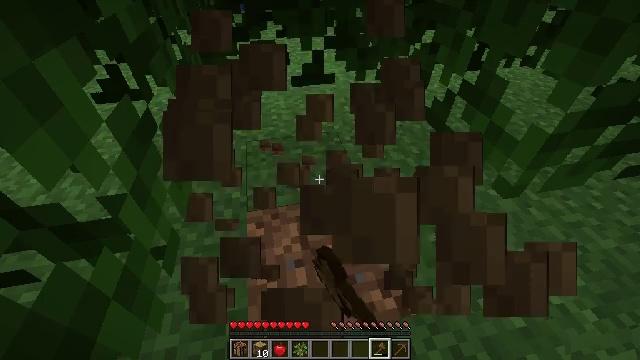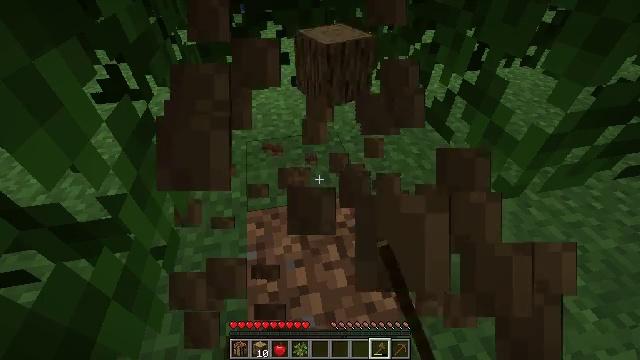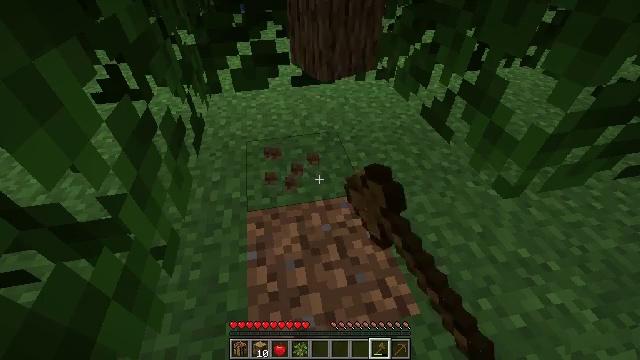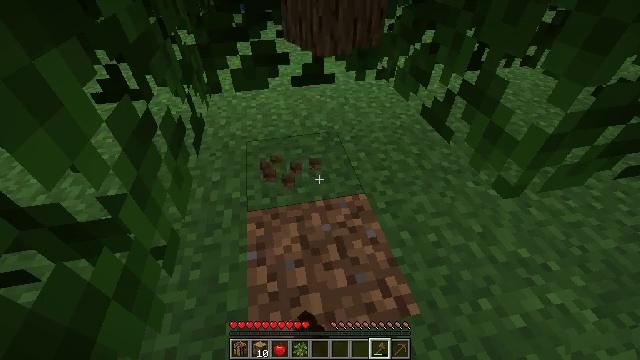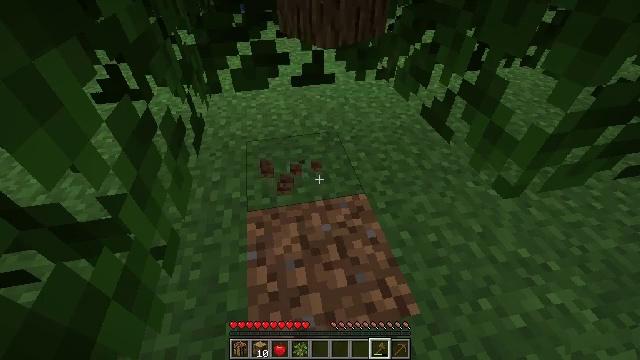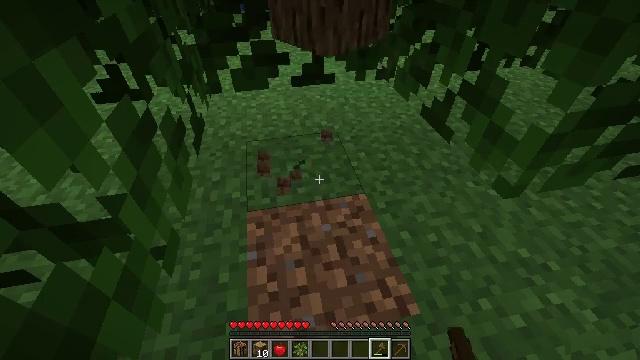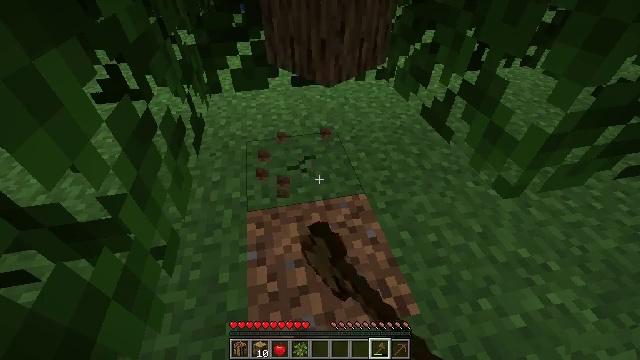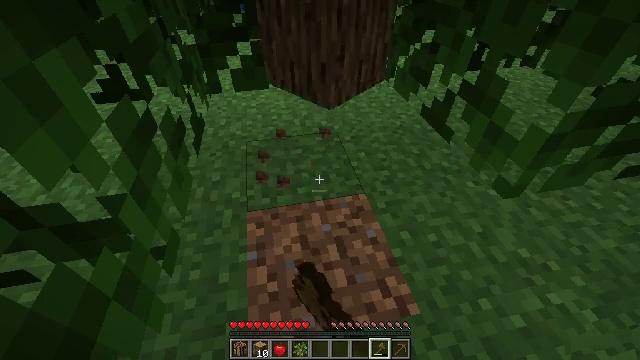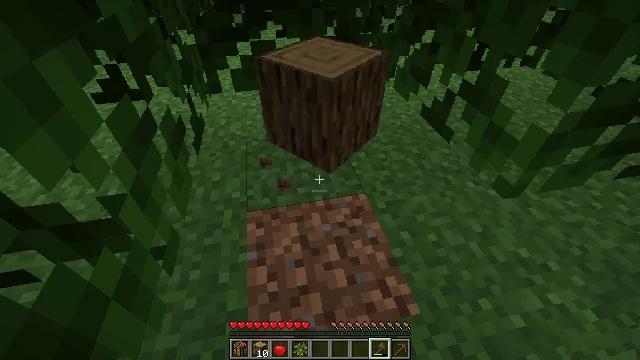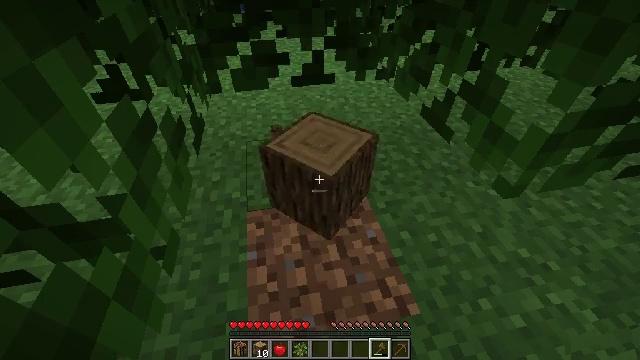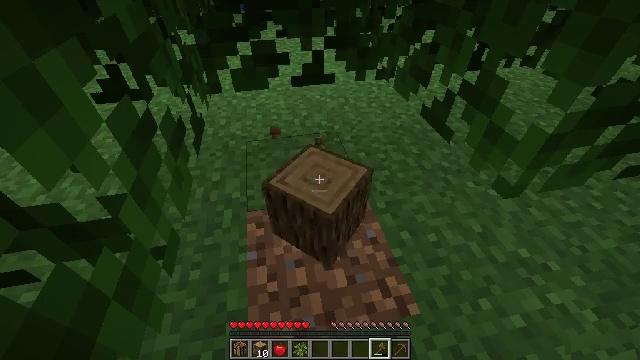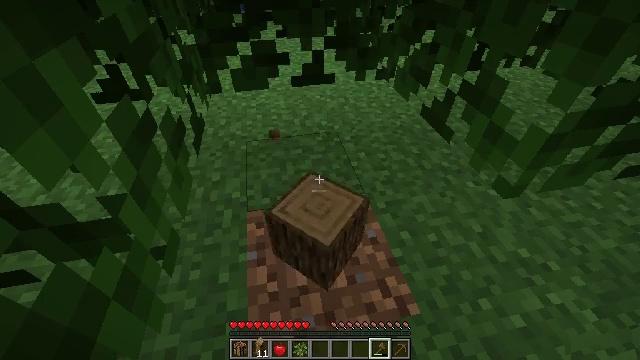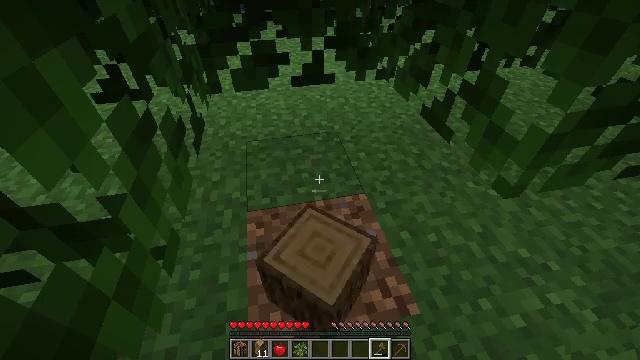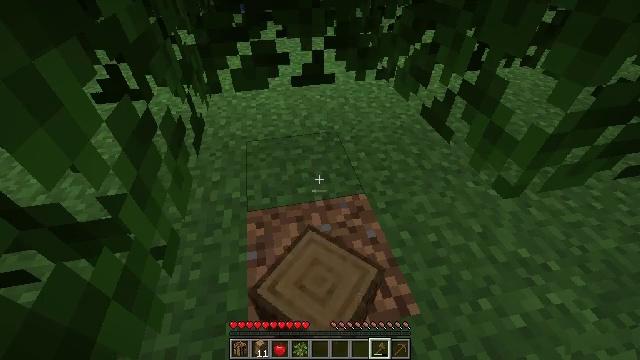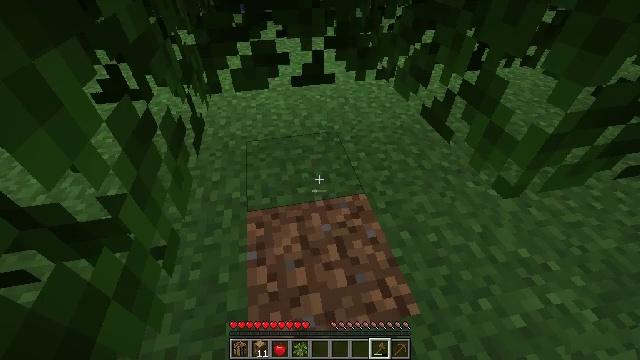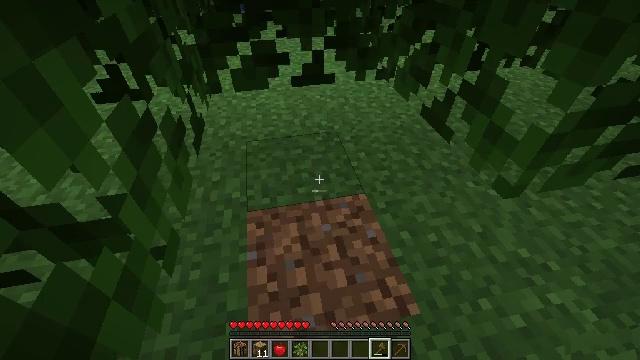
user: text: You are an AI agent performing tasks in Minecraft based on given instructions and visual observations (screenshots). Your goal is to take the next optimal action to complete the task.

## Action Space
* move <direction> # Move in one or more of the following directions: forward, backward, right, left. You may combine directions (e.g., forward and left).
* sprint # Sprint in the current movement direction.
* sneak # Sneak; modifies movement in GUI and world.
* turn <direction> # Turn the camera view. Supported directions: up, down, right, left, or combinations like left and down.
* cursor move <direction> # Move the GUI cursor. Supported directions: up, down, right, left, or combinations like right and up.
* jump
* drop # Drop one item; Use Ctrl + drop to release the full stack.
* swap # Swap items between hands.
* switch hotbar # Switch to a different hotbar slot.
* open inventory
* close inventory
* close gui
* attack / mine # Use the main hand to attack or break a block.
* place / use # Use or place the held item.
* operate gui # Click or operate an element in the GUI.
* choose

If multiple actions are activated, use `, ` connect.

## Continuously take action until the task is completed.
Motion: motion action
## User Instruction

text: Gather sand from the desert.
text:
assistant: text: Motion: attack / mine
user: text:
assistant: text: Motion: attack / mine
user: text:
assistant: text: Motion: attack / mine
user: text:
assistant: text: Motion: attack / mine
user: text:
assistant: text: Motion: attack / mine
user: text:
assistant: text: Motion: attack / mine
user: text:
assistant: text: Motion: no_op
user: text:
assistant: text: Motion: no_op
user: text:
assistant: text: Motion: no_op
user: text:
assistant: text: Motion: no_op
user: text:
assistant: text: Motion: no_op
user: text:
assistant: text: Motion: no_op
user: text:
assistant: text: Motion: no_op
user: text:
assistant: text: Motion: no_op
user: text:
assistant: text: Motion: no_op
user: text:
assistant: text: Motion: no_op
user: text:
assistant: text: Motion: no_op
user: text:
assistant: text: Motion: no_op
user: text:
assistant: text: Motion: turn right and up
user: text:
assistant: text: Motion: turn right and up
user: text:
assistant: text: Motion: turn right and up
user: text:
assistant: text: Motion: turn right and up
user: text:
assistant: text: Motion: no_op
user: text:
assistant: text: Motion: no_op
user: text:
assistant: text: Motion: no_op
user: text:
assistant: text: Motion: turn left and up
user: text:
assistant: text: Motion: no_op
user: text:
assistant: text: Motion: turn right
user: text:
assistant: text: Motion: turn right and down
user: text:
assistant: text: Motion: turn right and down